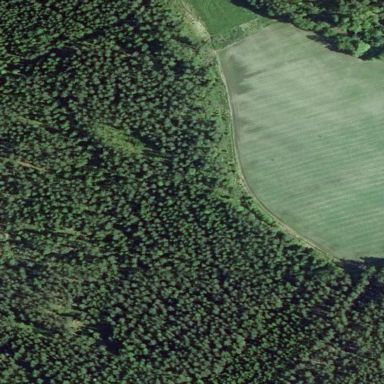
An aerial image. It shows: Clearcut man-made area surrounded by scrub vegetation.